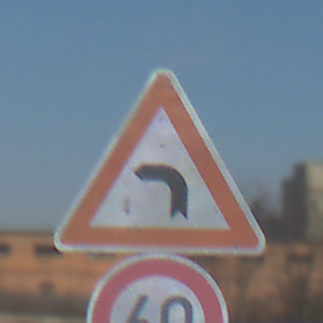
Verkehrszeichen: KurveLinks
Zusatzzeichen unten: Geschwindigkeit60
Umgebung: Outdoor, Nature
Tageszeit: MorningAfternoon
Wetter: PartlyCloudy
Licht: Natural
Jahreszeit: NotSpecified
Kontrast: HighContrast